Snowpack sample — Buffalo Mountain, Silverthorne, Colorado, USA (1/25/25, 10:11 AM MST)
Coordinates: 39.6222, -106.1139
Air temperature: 22 °F
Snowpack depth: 110 cm
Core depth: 30 cm
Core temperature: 42.8 °F
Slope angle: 12°, slope face: 102°
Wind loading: high
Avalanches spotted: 0
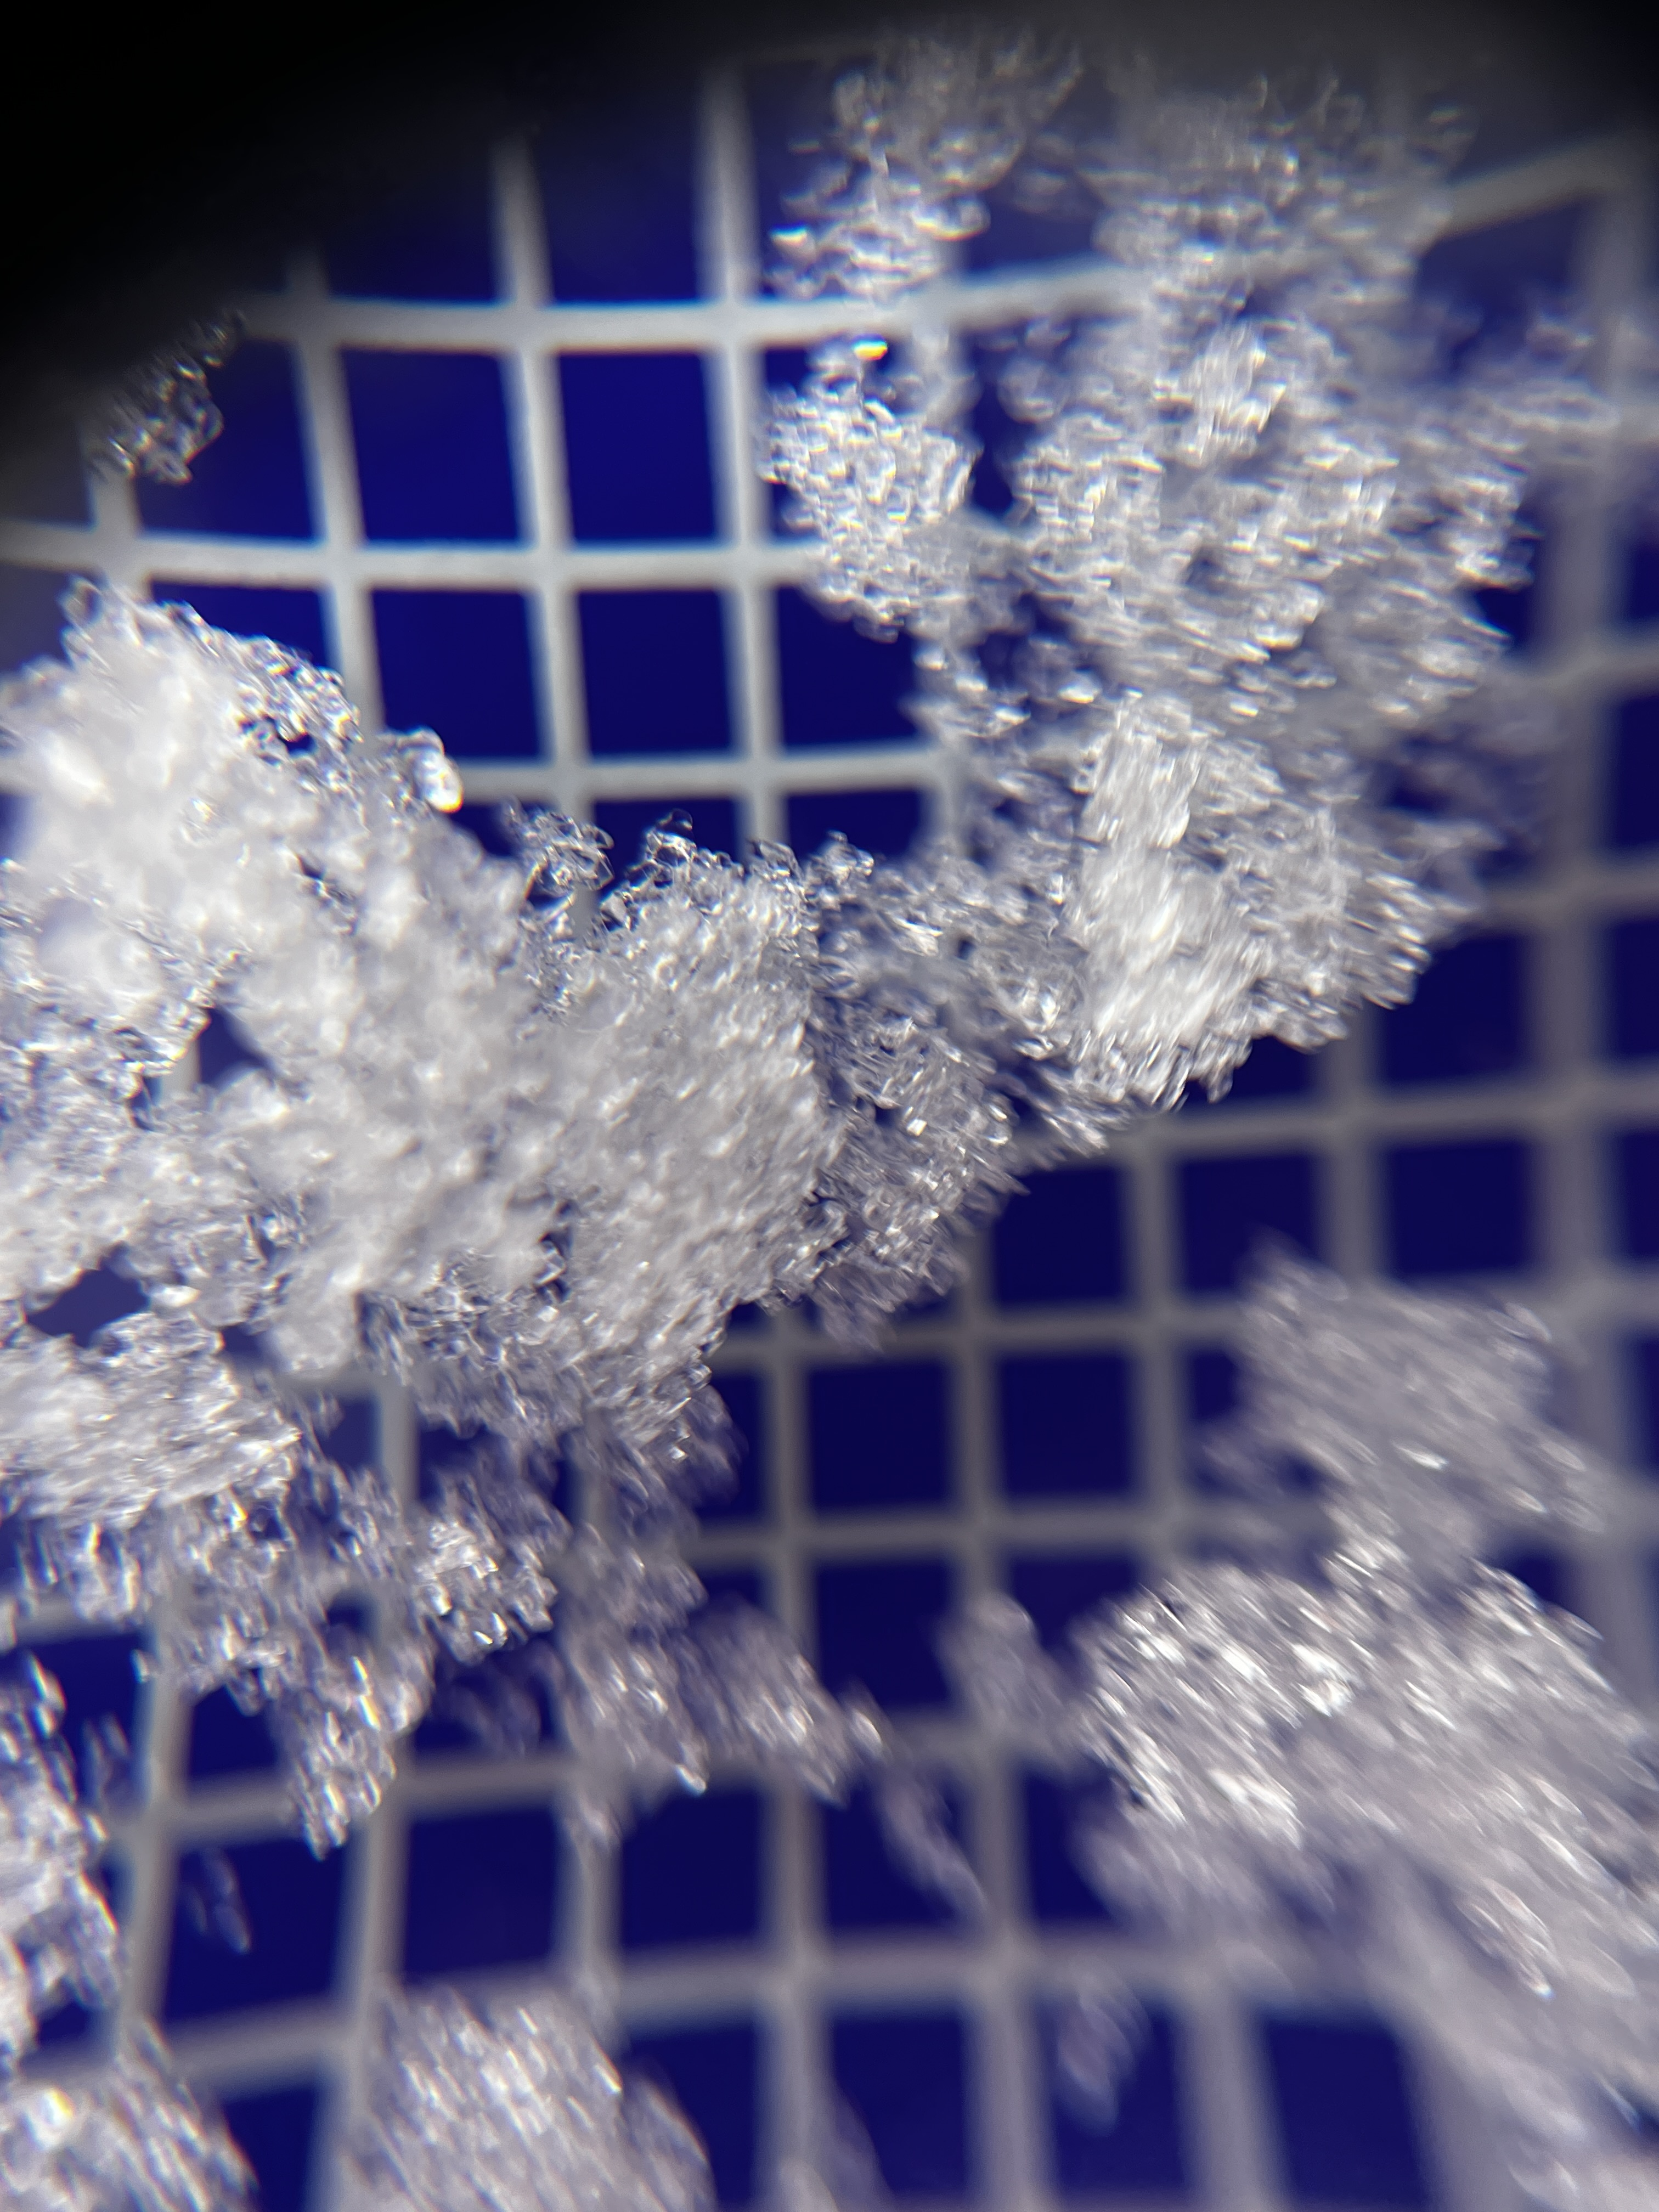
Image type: magnified_profile
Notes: No avalanches nearby, collected on the outskirts of a fire break 15 meters from the treeline, on way to Buffalo and Red Mountain